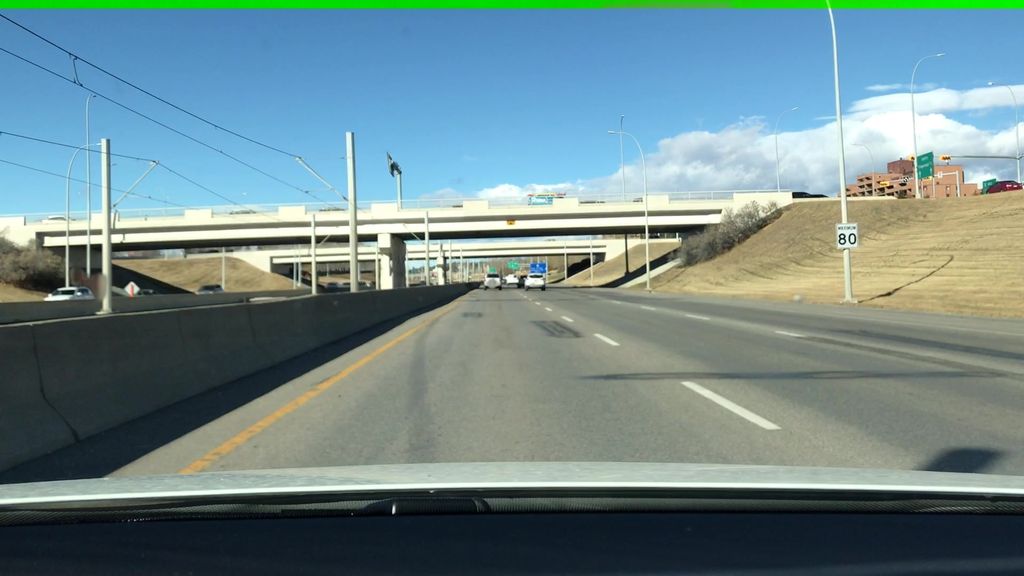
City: calgary